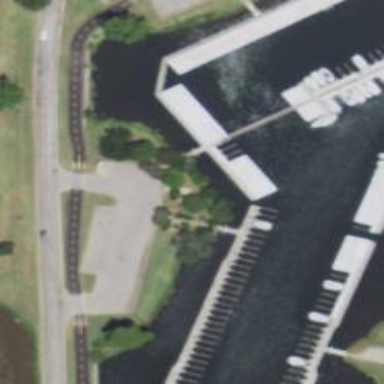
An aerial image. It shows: Man-made pier.